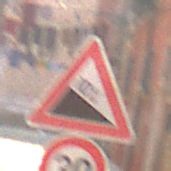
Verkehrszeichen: Gefaelle10
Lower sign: Geschwindigkeit30
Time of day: Midday
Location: Outdoor (Urban)
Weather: Clear
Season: NotSpecified
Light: Natural